В герметичном цилиндрическом сосуде с нагревателем под поршнем массы $M$ находится некоторое количество воды и ее паров, над поршнем — вакуум (см. рис). Известно, что при мощности нагревателя $N_1$, поршень медленно поднимался с установившейся скоростью $v_1$, а при увеличении мощности до $N_2 =2N_1$ его скорость стала $v_2=2.5 v_1$. Температура внутри цилиндра при этом не менялась.
Найдите эту температуру. Удельная теплота парообразования при данных условиях $\lambda =2.3\cdot 10^6~Дж/ кг$, $N_1=100~Вт$, $M=10~кг$, $v_1=0.05~м/с$. Потери тепла происходят только через дно сосуда.
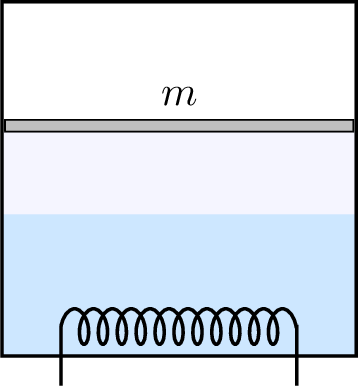
Ответ: Температура внутри цилиндра равна $$ T=\frac{1.5v_1MgM\lambda}{N_1R}\approx 370~К $$Указание: Воспользуйтесь законом сохранения энергии $$ N \Delta t=\lambda \Delta m+q\Delta t, $$где $\Delta m=\frac{pM}{RT}\Delta V= \frac{Mg}{S}\frac{M}{RT}v \Delta t S$ — масса испарившейся за время $\Delta t$ воды, $q$ — количество теплоты, теряемое в единицу времени.
Темы:
T, Термодинамика, Всероссийские, Изопроцессы, Мощность, Насыщенный пар, Теплообмен